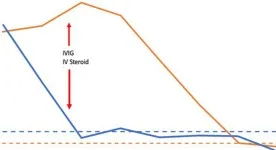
(A) Timeline of tropinin and BNP levels and therapy with IVIG and steroids in case 1.
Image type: chart (chart)